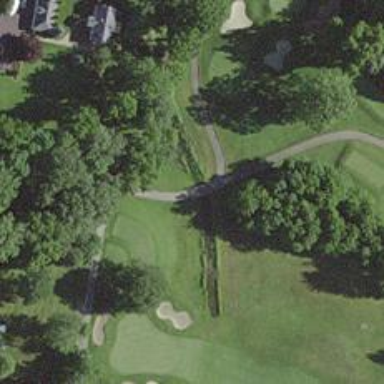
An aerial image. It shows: Service road on bridge designed for golf cartpath.